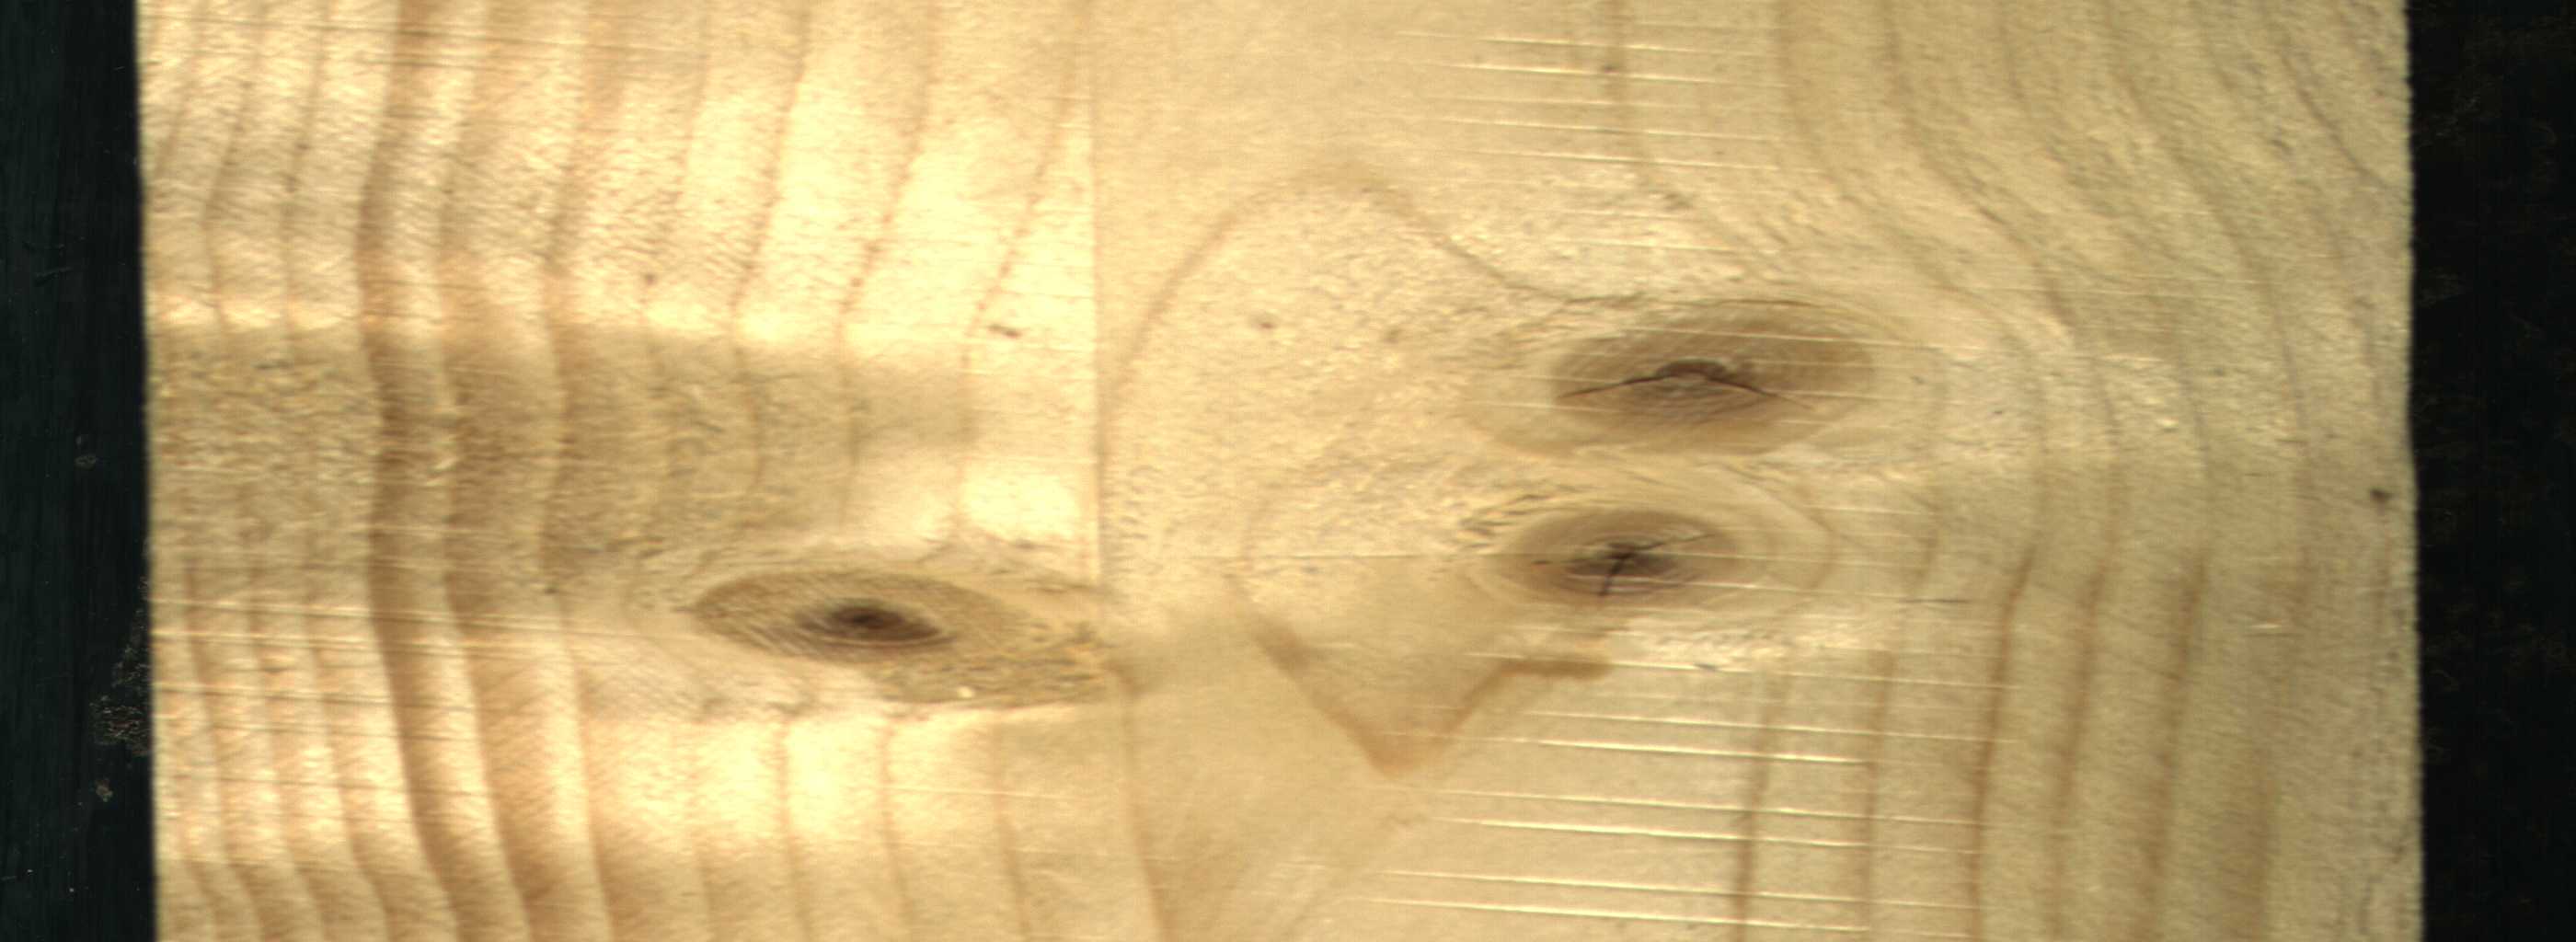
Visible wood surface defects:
knot_with_crack
knot_with_crack
Live_Knot